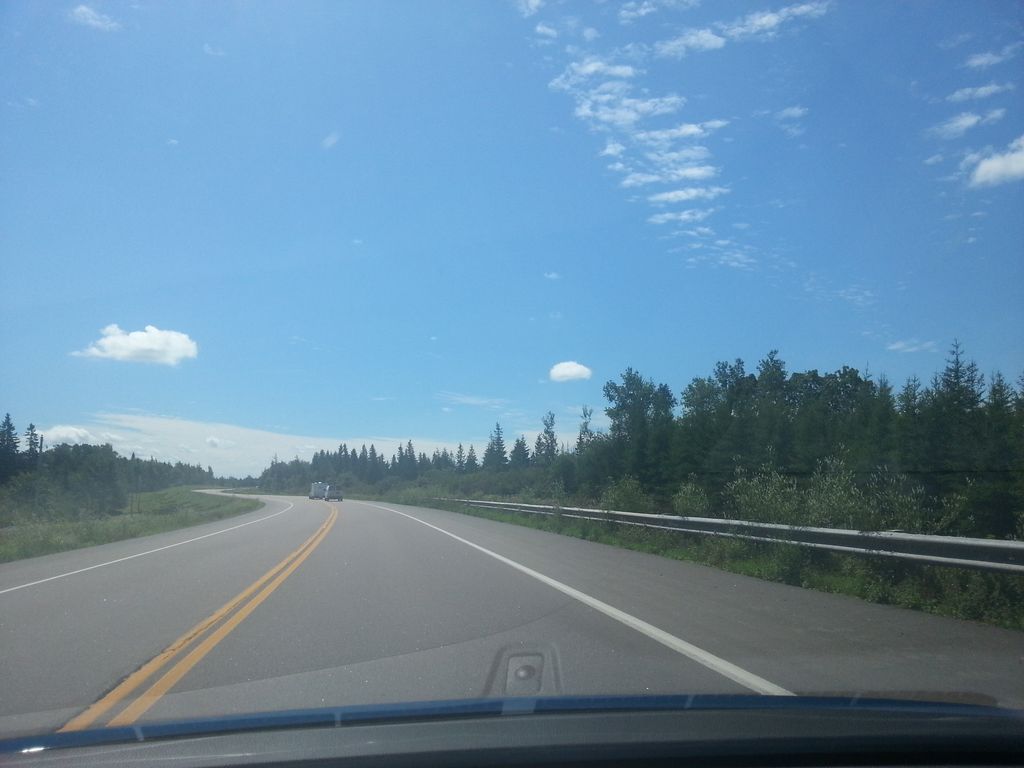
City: charlottetown